Field crop: maize
Growth stage: 2
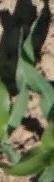
Species: maize